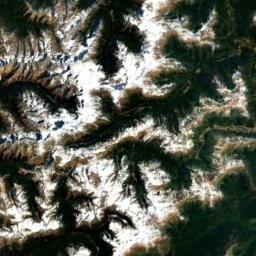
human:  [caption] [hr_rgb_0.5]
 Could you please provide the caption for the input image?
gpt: There is snow on the part of the snowberg .

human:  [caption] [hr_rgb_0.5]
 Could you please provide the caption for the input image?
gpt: The white snow on the snow-capped mountains is veined .

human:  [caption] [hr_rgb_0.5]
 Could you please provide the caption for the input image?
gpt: The snowberg is partly covered with snow and ice and partly covered with vegetation .

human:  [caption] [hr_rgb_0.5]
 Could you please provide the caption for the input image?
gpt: The snow berg is consist of green plants,Bare land and white snow .

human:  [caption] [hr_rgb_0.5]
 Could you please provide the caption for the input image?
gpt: There are some snow and green land on the snowberg .